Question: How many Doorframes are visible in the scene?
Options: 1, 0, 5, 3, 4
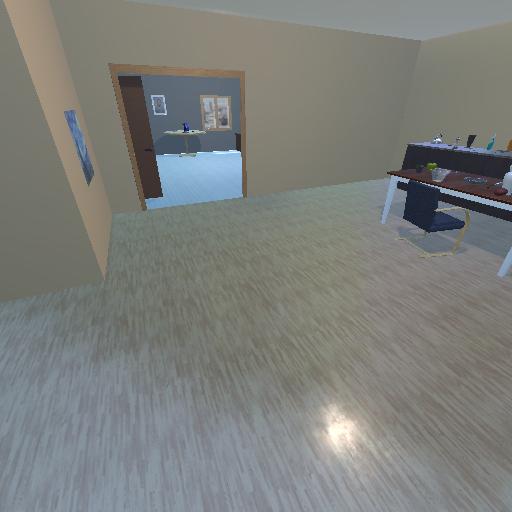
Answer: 1